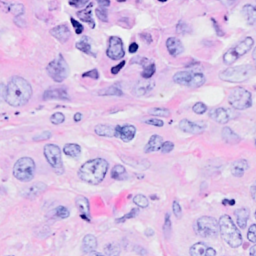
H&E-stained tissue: Breast